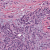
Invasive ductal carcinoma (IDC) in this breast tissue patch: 1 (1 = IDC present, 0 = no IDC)